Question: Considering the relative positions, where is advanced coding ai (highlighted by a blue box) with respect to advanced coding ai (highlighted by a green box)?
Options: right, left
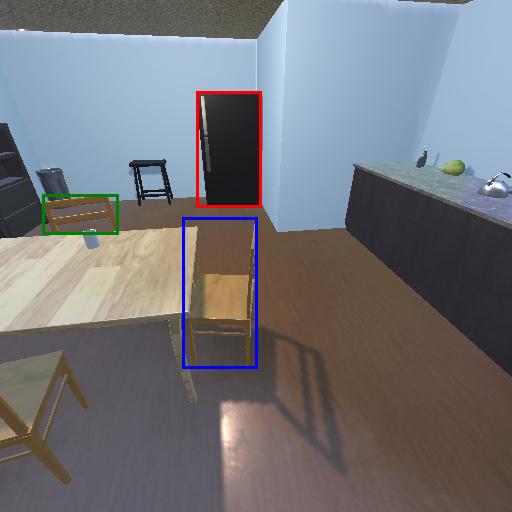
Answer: right